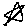
Label: star